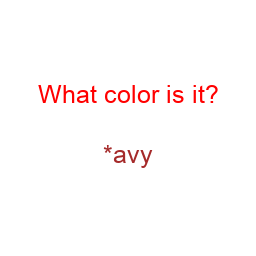
Color: brown
Color name shown: navy
Background color: white
Question text color: red